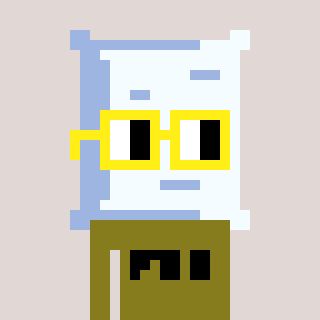
a pixel art character with square yellow glasses, a pillow-shaped head and a gunk-colored body on a warm background